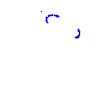
Particle: kaon